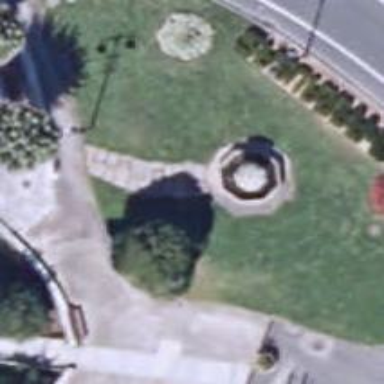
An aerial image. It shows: Beautiful fountain.